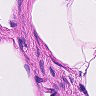
Metastatic tissue present: no